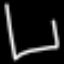
Label: square